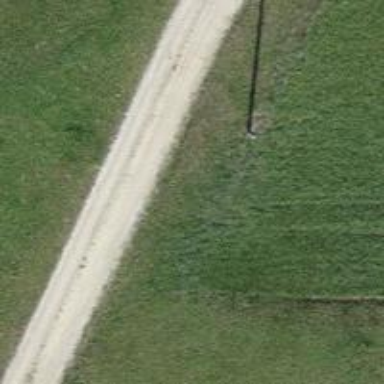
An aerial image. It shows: Minor power line.